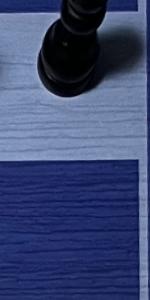
Label: Empty